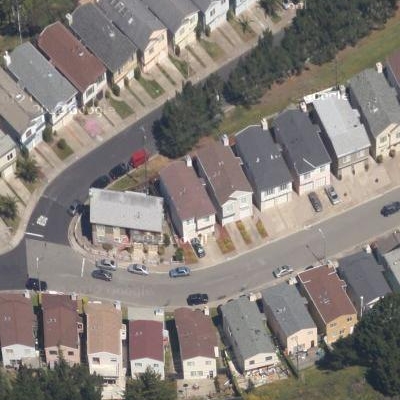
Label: Resident